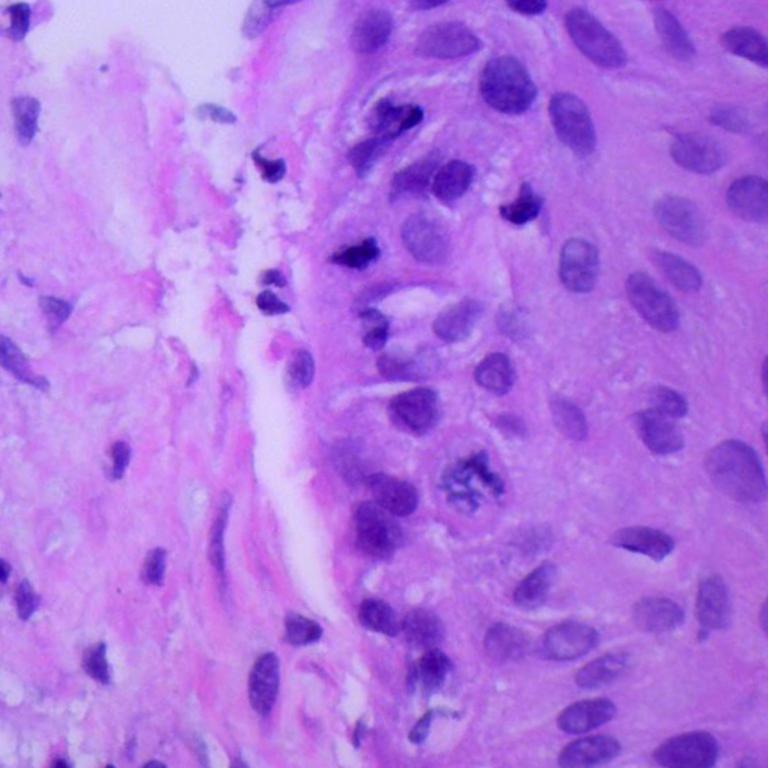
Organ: lung
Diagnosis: squamous carcinomas